Question: I am not seeing the out of the box workbooks that come with MSF for Agile Software Development v5.0 in my Team Project. Turns out, TFS stores the Excel files for the template in the SharePoint portal that needs to be specified in the project settings.
From the Project Settings, There seems to be two different ways in which you can specify the Porject Portal location:

1. I am not sure why "Use this SharePoint Site" is listed as (Not configured)? Does the Team Foundation Server needs to have a local SharePoint instal for this option to be enabled? Or is it some kind of permission issue?
2. Also, when I enter the SharePoint site collection root URL in the "Use a Web site" textbox, there is not much change in the situation. How is one supposed to use this option?
3. Does this mean that in order to use the workbook one needs to install SharePoint in TFS?
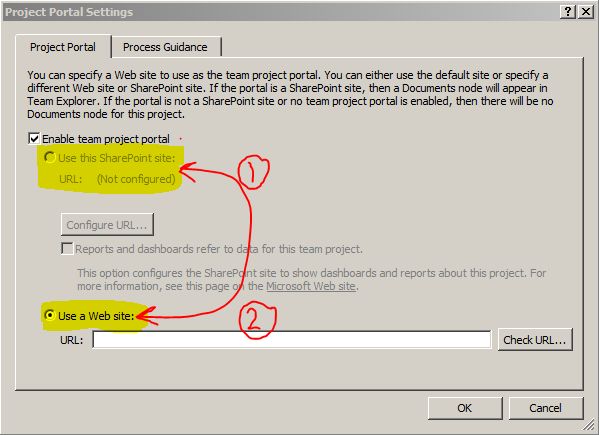
Answer: In order to use the workbook you do not need sharepoint. What you need to do is go to the Team Project Collection Node and right click and choose Process Template Manager, Download the process template on to your local computer. Go to the folder and you will see the excel workbook, you will be able to use the workbook.
MSDN article listing the steps to download the process template <URL>
To Answer your other questions,
Q. I am not sure why "Use this SharePoint Site" is listed as (Not configured)? Does the Team Foundation Server needs to have a local SharePoint instal for this option to be enabled? Or is it some kind of permission issue?
You have an option to set up the sharepoint site when you create a new team project, however you have an option of not creating a new team site with each team project and can skip this step and come back later to the team project to associate an existing team site to the team project.
Q. Also, when I enter the SharePoint site collection root URL in the "Use a Web site" textbox, there is not much change in the situation. How is one supposed to use this option?
You do not need the team site for this, unless you are planning to publish the excel using excel services to the sharepoint site.
Q. Does this mean that in order to use the workbook one needs to install SharePoint in TFS?
No.
HTH
Cheers,
Tarun